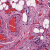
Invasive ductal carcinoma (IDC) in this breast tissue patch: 0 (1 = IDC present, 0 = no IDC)